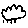
Label: cloud